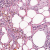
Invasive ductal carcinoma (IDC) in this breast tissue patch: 0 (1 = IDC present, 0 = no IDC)